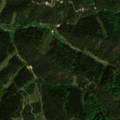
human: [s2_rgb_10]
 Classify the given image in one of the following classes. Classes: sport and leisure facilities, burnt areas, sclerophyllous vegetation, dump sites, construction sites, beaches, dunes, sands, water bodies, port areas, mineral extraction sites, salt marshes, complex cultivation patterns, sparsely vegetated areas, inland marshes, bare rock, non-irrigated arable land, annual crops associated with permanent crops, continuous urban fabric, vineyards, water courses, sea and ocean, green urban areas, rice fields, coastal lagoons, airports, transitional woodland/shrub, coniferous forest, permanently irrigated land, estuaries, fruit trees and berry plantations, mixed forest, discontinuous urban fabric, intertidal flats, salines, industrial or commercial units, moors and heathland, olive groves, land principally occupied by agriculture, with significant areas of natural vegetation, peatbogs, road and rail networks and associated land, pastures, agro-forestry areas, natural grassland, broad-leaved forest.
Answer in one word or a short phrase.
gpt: pastures, coniferous forest, mixed forest